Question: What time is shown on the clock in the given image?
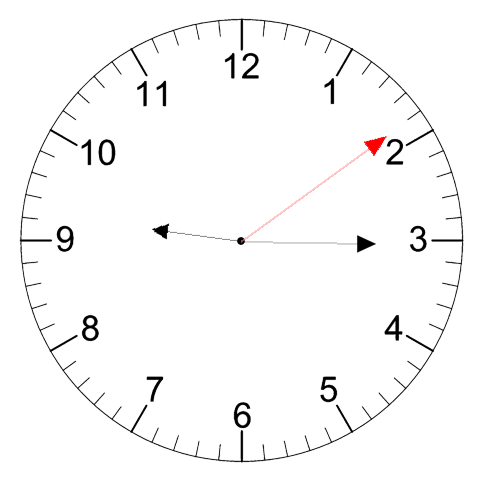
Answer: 09:15:09